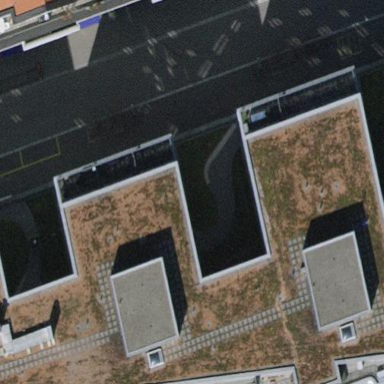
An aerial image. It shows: Part of building.